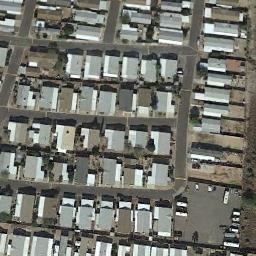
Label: mobile_home_park